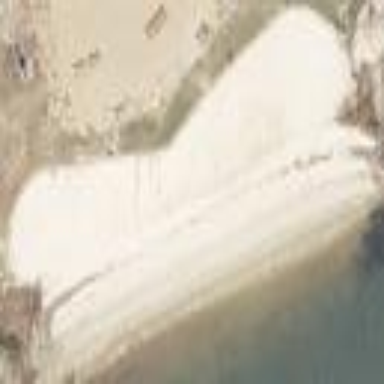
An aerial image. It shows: Beautiful beach with natural surroundings.